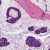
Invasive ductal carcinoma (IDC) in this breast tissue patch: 1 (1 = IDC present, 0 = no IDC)